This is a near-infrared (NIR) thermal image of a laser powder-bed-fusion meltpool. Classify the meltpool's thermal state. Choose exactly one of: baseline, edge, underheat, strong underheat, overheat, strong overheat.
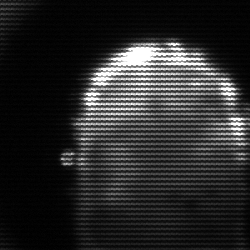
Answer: baseline